Field crop: tomato
Growth stage: 2
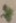
Species: solanum